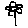
Label: flower